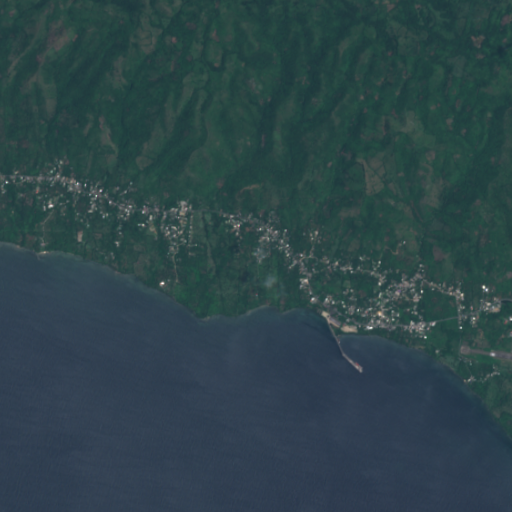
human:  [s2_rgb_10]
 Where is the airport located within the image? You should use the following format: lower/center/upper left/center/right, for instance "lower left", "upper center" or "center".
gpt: The airport is located in the lower right of the image.
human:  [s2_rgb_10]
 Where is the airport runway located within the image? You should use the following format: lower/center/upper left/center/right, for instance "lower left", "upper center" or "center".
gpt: The airport runway is located in the lower right of the image.
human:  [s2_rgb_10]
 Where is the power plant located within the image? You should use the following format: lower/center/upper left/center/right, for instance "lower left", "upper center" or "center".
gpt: There is no power plant in the image.